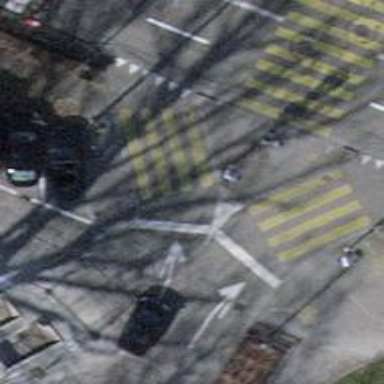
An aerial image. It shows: Footway with asphalt surface and crossing.